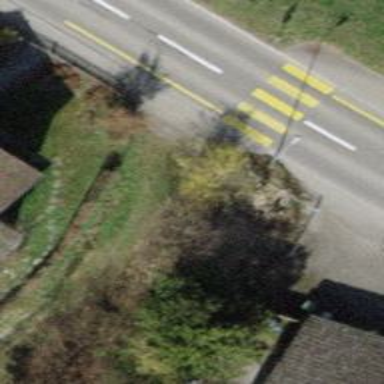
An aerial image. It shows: Kerb serving as barrier.